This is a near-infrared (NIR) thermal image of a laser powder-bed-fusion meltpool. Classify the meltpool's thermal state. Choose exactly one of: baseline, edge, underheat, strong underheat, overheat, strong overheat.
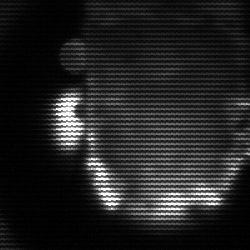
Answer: baseline